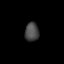
Tissue: lung
Cell type: Endothelial cells
Senescence score: 0.5528
Nuclear area (px): 258
Mean DAPI intensity: 71.453